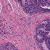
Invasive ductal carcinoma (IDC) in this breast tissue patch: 0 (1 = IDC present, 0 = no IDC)